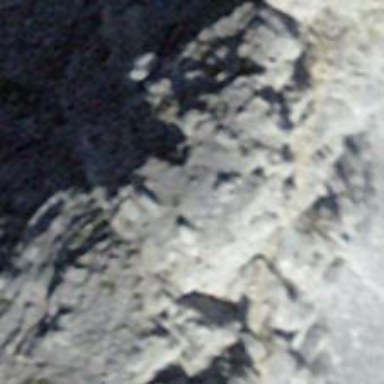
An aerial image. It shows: Peak in its natural state.